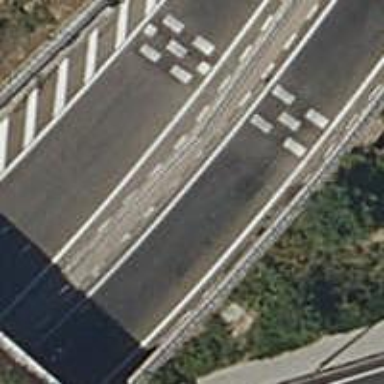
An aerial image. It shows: Traffic calming measure in place: rumble strips.